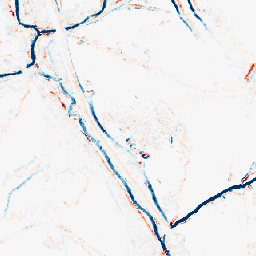
Category: morphological
Decomposition family: morphological_diamond
Decomposition parameters: operation: average
radius: 3
Upsampling method: nearest
Upsampling parameters: scale: 4
Upsampling scale: 4